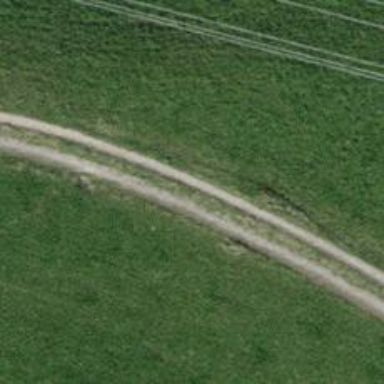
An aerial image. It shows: Track with grade 3 surface.